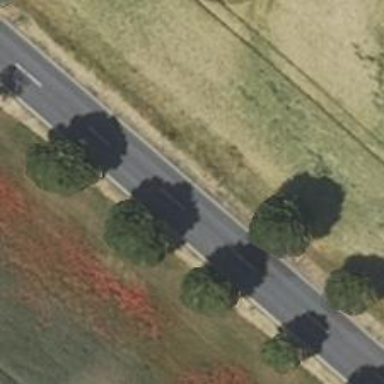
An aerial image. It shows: Row of deciduous broadleaved trees.